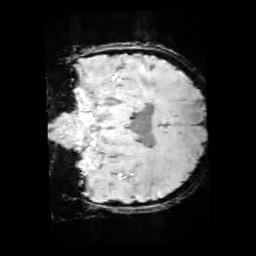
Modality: SWI
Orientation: coronal
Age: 11
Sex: female
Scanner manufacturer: siemens
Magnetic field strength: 3 T
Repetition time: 0.027 s
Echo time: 0.02 s